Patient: sex M, age 42
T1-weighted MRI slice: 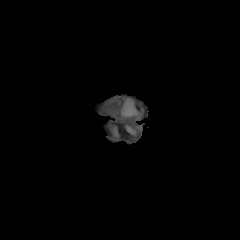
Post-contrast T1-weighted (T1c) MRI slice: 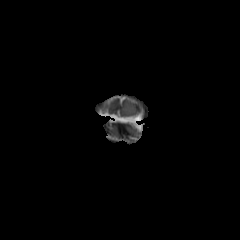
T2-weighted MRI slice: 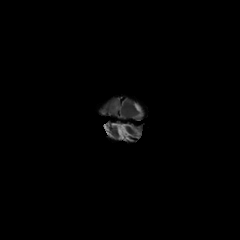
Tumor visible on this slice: yes
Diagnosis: Glioblastoma, IDH-wildtype
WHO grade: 4